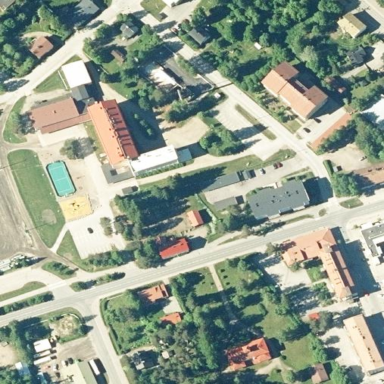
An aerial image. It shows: School.